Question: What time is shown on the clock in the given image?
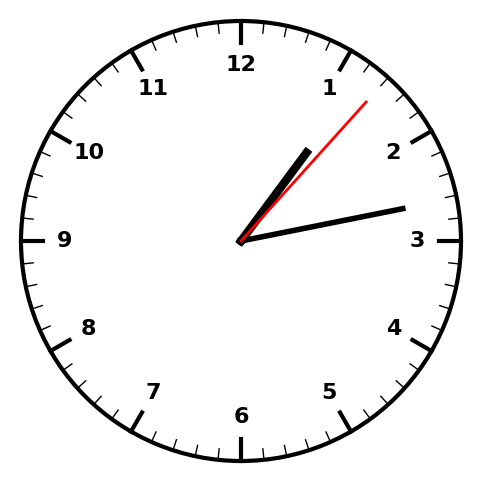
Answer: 01:13:07